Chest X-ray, PA view. Patient: 30 years old, sex F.
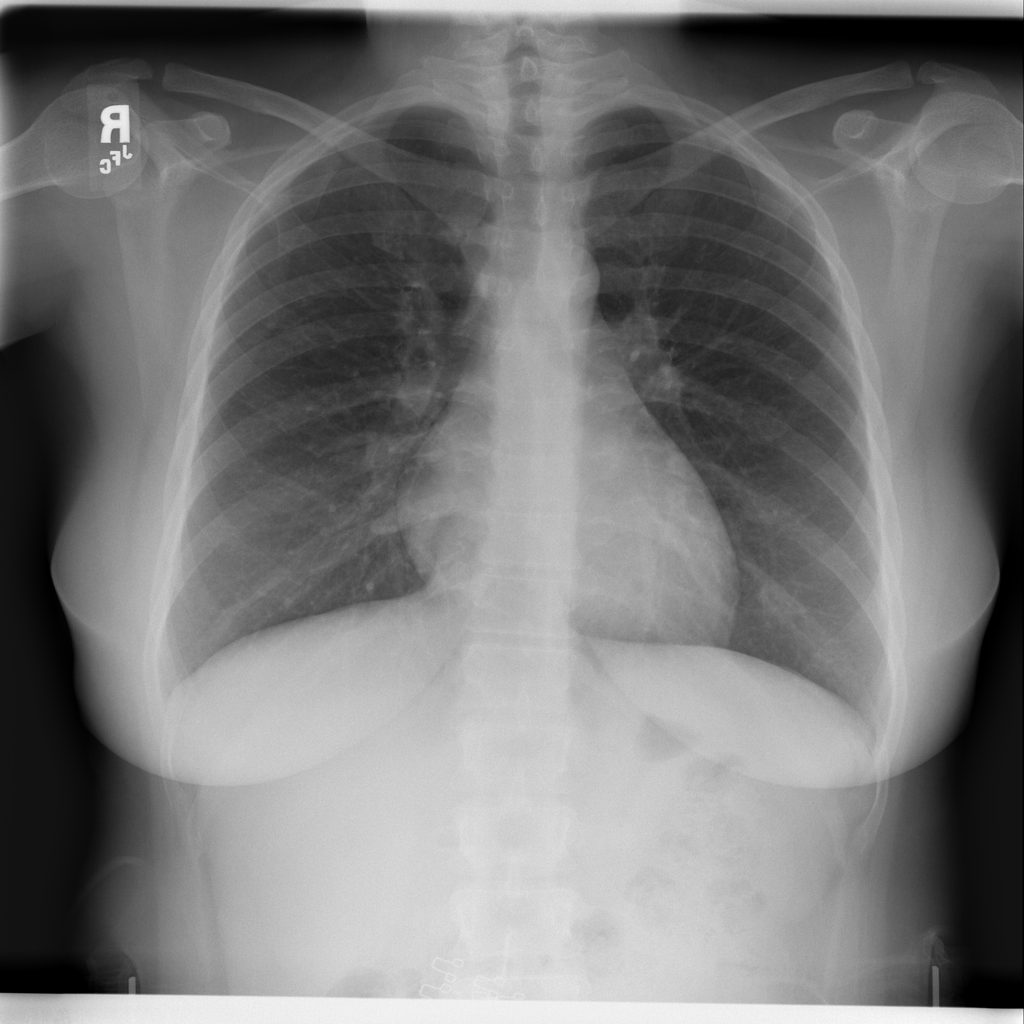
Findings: No Finding